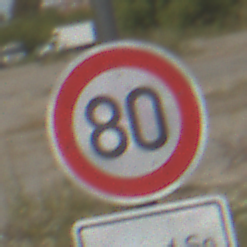
Verkehrszeichen: Geschwindigkeit80
Zusatzzeichen unten: ZeitangabenMitBeschraenkungAufWochentage8
Umgebung: Outdoor, Suburban
Tageszeit: Midday
Wetter: PartlyCloudy
Licht: Natural
Jahreszeit: Summer
Kontrast: HighContrast